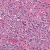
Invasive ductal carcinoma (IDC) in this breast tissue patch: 1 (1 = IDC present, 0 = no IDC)